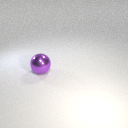
large purple metal sphere